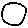
Label: moon